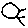
Label: sun